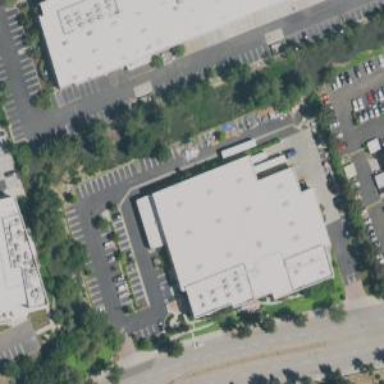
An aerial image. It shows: Warehouse building.